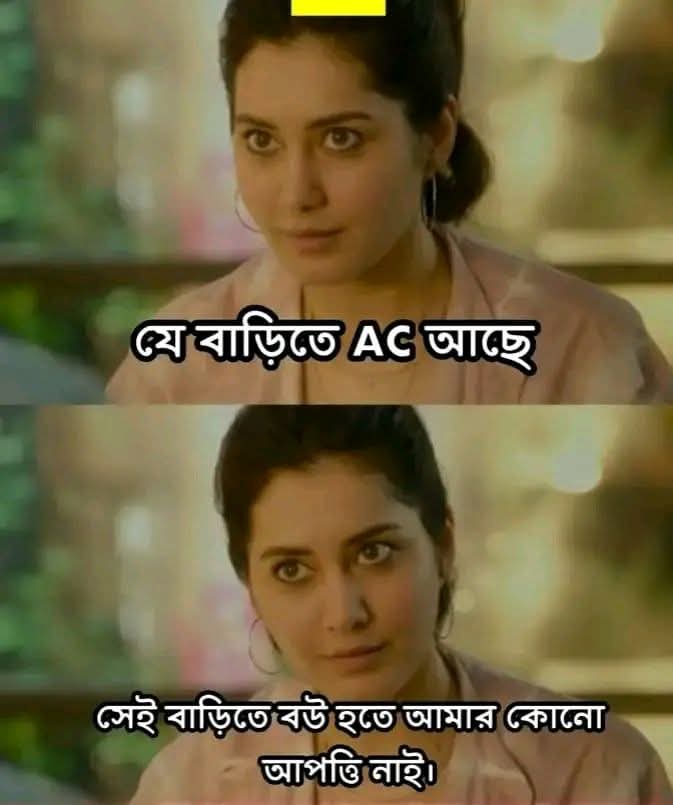
Text: যে বাড়িতে AC আছে
সেই বাড়িতে বউ হতে আমার কোনো আপত্তি নাই।
Label: Non Hate